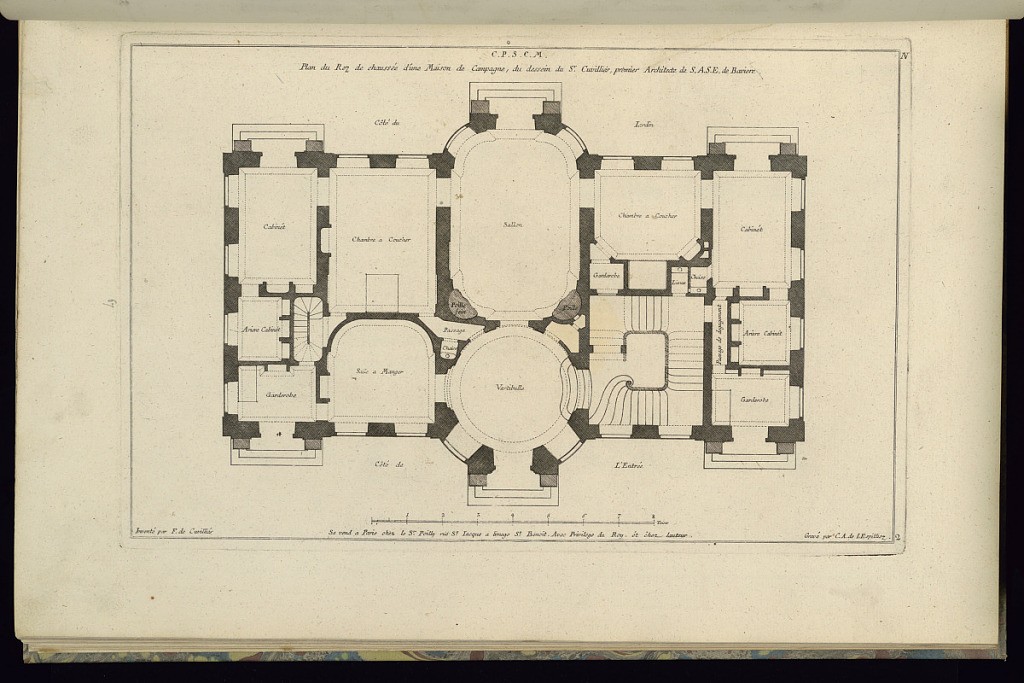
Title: Plan du Rez de chaussée d'une Maison de Campagne
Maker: François de Cuvilliés the Elder, Belgian, 1695 - 1768
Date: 1745
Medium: Etching and engraving on off-white laid paper
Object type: Print
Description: Plan of the ground floor of a country house. The plate is signed and numbered.